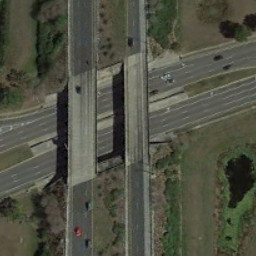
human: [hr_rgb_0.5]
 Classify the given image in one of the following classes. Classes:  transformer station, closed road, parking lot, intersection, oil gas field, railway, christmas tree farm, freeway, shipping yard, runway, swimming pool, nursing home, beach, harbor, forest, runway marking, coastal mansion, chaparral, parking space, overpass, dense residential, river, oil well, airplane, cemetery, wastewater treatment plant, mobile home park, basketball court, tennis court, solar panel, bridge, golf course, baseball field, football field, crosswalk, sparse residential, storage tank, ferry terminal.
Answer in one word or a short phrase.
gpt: overpass